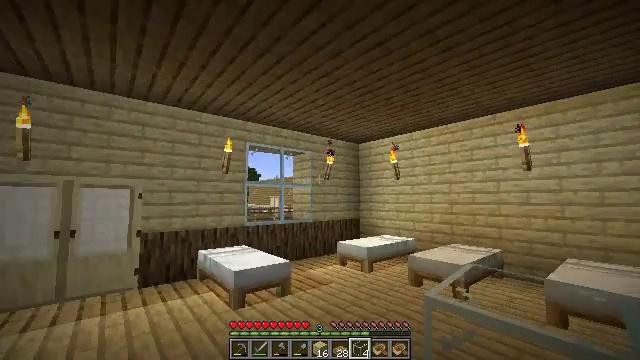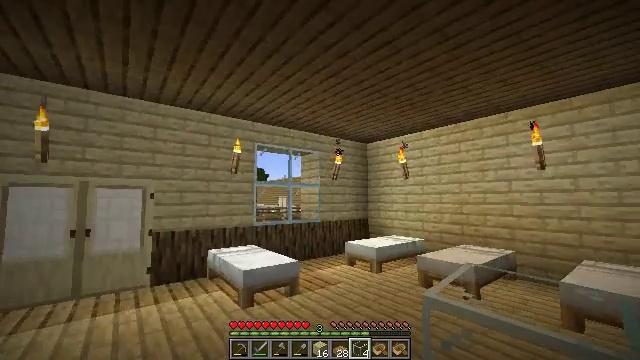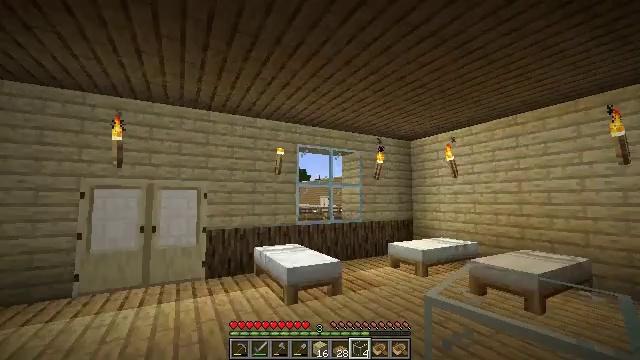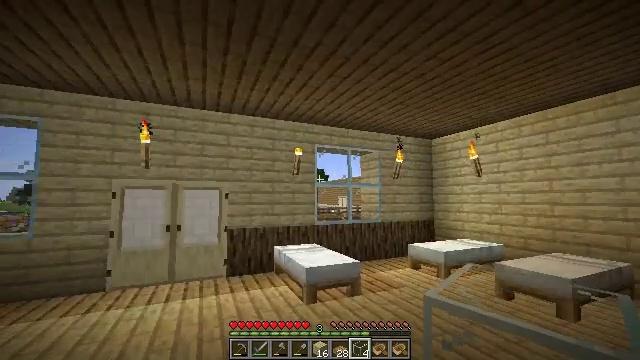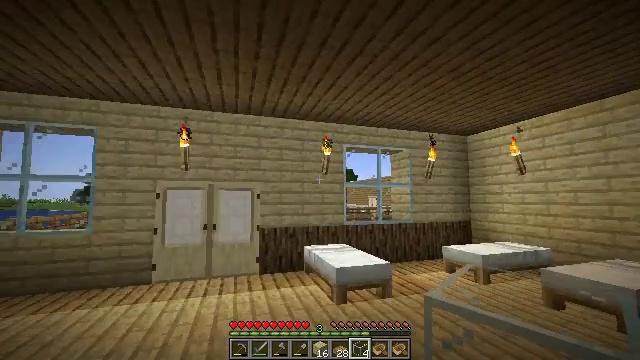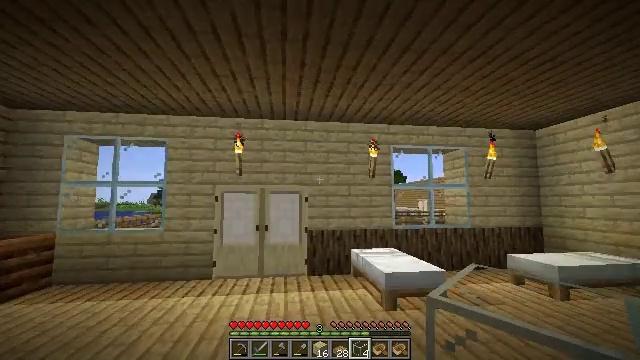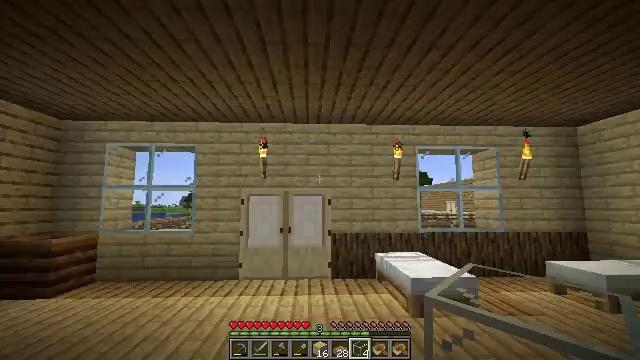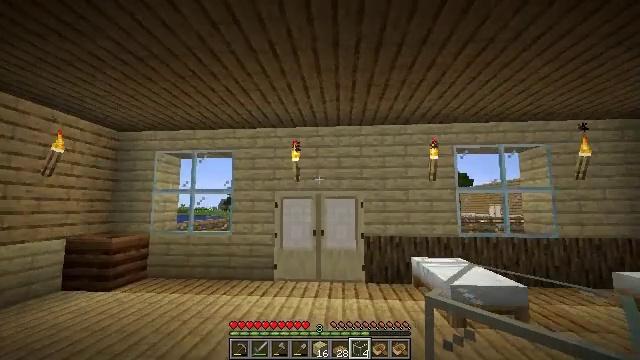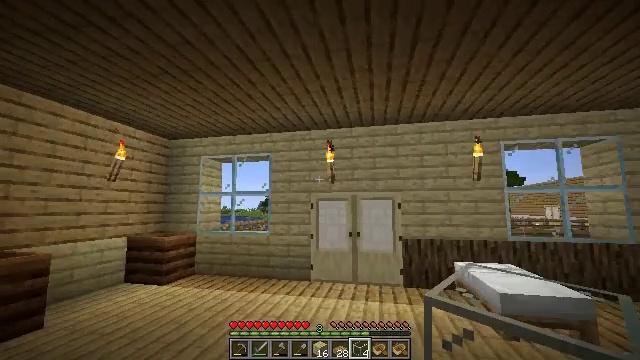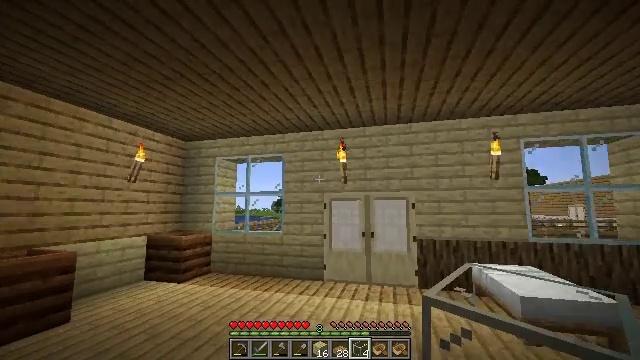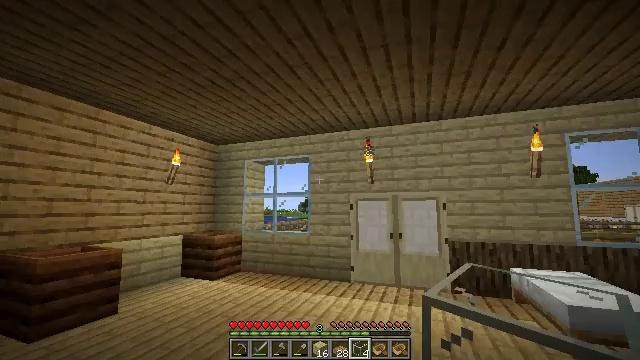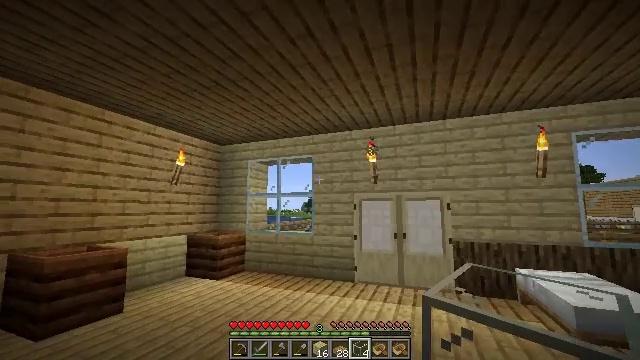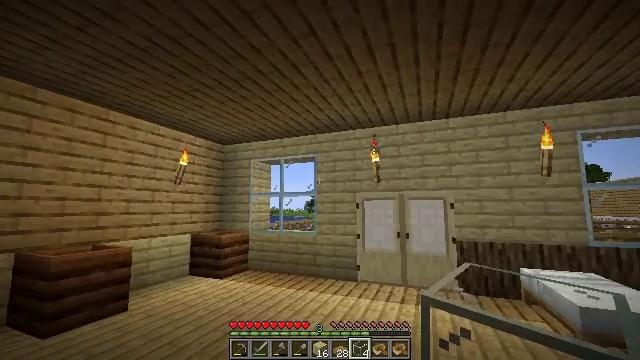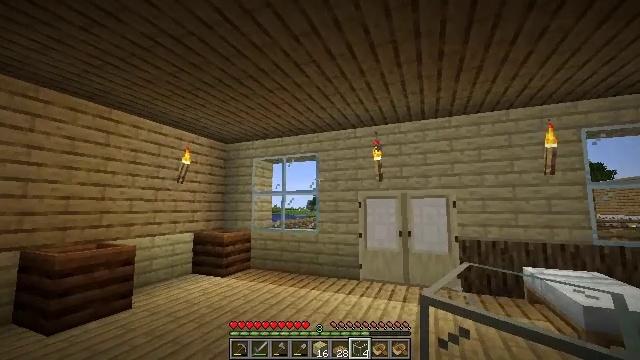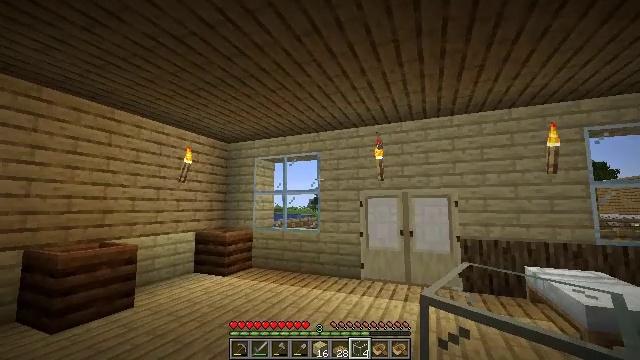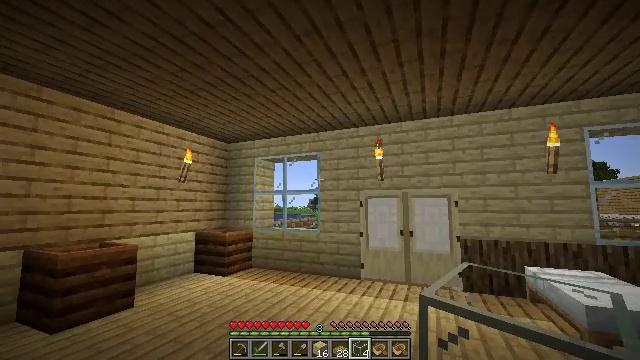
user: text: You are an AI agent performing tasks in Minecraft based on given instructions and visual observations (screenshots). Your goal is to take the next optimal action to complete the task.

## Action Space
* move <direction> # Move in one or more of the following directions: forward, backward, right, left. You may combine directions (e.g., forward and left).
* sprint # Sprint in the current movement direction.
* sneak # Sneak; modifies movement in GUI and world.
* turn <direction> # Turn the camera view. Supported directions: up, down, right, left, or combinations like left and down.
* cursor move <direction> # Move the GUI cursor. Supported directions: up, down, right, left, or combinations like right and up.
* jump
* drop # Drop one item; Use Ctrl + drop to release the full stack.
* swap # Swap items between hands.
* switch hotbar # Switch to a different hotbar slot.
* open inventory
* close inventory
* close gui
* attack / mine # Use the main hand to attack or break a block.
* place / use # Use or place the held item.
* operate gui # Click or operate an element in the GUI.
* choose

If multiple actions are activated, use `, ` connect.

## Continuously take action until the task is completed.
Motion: motion action
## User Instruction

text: Cut down the sugar cane stalks.
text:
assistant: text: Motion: turn left
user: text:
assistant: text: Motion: turn left
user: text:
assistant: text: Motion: turn left
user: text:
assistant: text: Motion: turn left
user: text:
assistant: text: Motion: turn left
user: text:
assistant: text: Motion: turn left
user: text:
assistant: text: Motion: turn left
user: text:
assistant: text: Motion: turn left
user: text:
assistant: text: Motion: turn left
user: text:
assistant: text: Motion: turn left
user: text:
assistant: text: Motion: no_op
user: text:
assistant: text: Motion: no_op
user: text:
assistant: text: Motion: no_op
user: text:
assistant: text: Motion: no_op
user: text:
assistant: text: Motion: no_op
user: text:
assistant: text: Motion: no_op
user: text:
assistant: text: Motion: no_op
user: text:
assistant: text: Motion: no_op
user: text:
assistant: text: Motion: turn left and up
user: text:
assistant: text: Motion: turn left and up
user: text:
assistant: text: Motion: no_op
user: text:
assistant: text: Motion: no_op
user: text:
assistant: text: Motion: no_op
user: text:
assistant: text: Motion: no_op
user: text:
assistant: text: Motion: turn left
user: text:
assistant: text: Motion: turn left and up
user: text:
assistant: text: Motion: turn left
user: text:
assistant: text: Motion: turn left
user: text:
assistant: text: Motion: turn left
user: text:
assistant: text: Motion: no_op